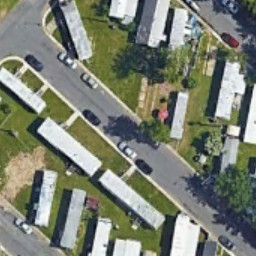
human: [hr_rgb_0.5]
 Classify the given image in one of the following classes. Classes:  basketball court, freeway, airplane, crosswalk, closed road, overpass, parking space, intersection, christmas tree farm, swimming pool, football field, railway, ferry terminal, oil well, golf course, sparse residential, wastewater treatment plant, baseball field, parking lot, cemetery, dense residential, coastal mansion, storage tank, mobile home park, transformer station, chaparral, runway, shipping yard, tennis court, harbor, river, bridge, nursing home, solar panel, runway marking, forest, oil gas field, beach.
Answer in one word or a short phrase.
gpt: mobile home park